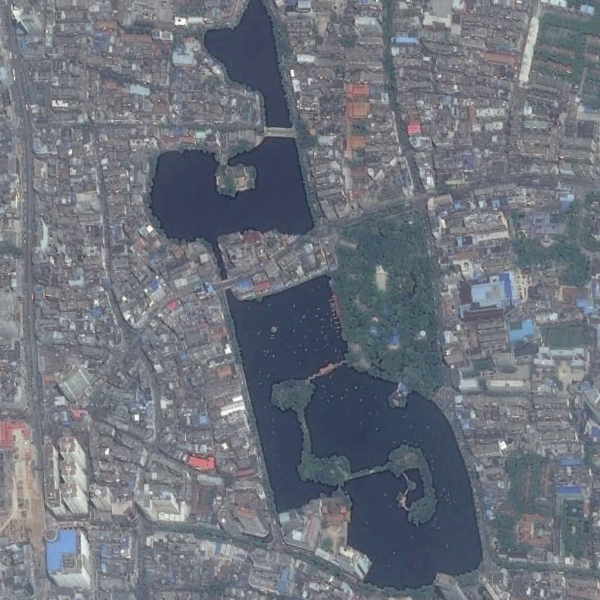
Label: Park